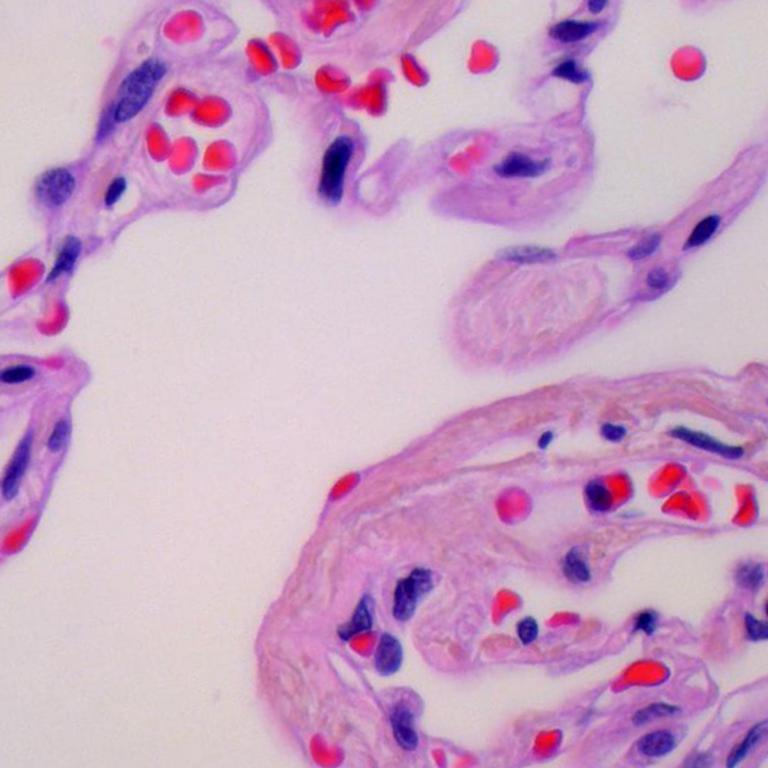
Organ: lung
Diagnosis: benign